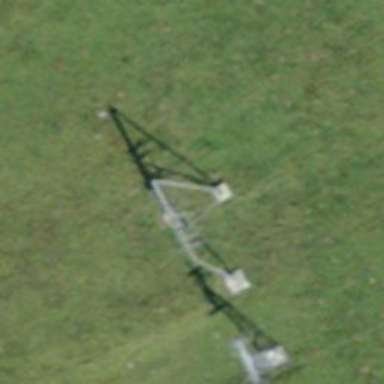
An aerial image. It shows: Pylon used for aerialway.